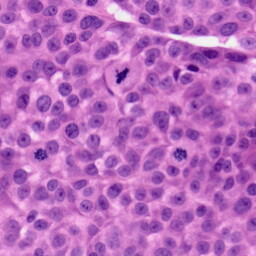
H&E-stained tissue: Skin